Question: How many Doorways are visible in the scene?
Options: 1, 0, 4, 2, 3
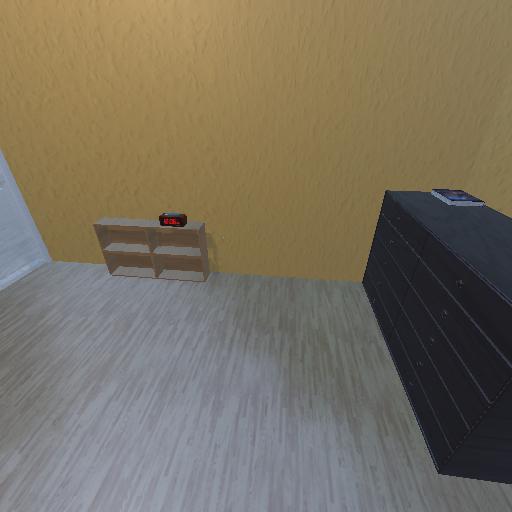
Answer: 1